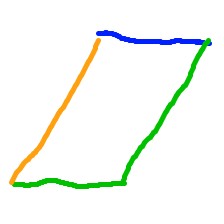
Shape: parallelogram